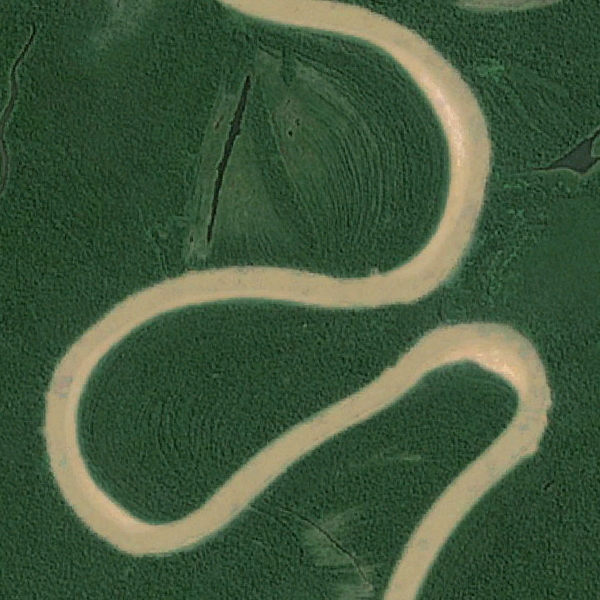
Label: River